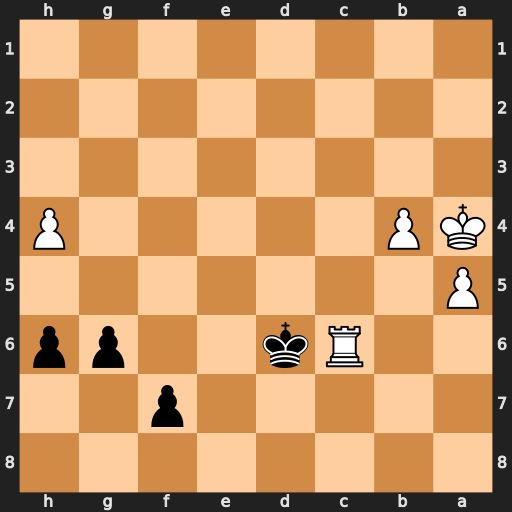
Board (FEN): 8/5p2/2Rk2pp/P7/KP5P/8/8/8
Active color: b
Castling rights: -
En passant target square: -
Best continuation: Kxc6 b5+ Kc5 b6 Kc6